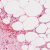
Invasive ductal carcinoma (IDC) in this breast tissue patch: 0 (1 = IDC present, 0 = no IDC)